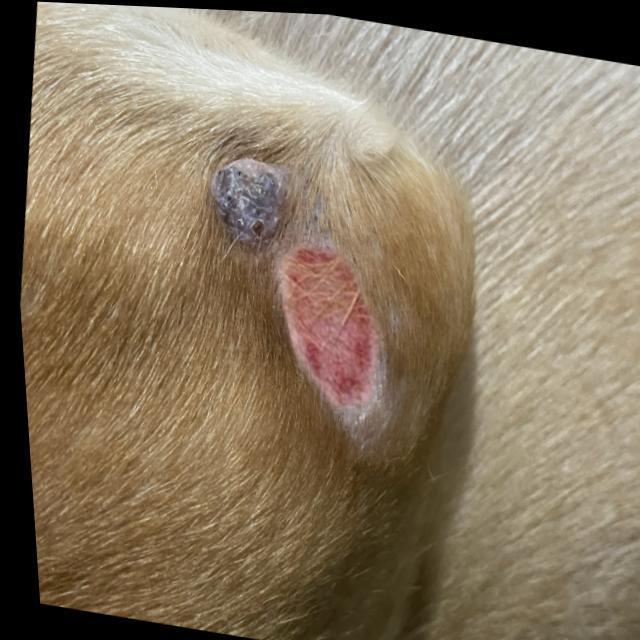
Canine ringworm (Dermatophytosis) — fungal infection caused by Microsporum or Trichophyton. Presents with circular alopecia, scaling, crusting, and broken hairs.